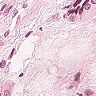
Metastatic tissue present: yes